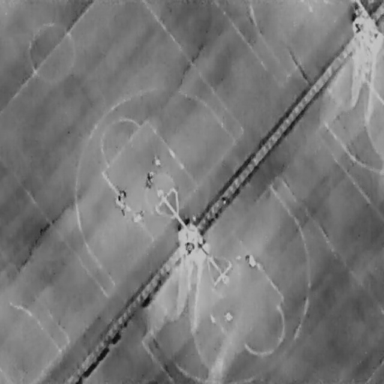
There are nine People in the infrared image.